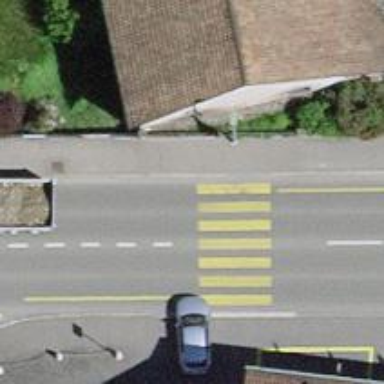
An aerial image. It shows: Uncontrolled zebra crossing on the road.